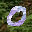
Label: 0